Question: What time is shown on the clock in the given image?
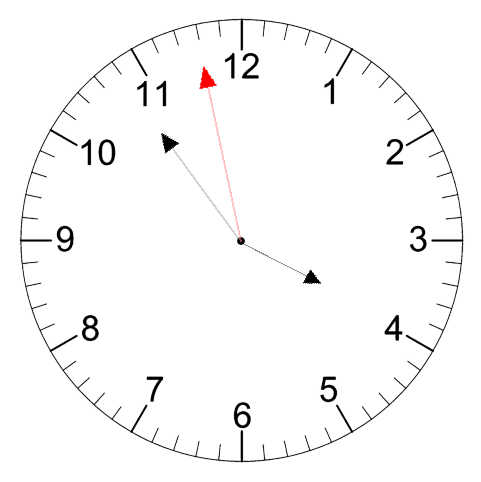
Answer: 03:53:58